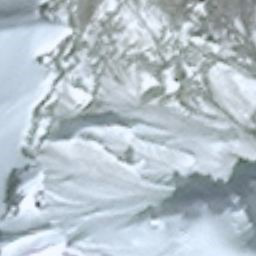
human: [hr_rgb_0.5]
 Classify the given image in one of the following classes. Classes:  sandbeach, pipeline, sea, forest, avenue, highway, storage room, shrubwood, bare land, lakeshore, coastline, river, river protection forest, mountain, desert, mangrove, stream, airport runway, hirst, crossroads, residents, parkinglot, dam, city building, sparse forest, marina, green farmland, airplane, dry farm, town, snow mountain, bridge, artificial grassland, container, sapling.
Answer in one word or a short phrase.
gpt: snow mountain